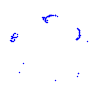
Particle: kaon